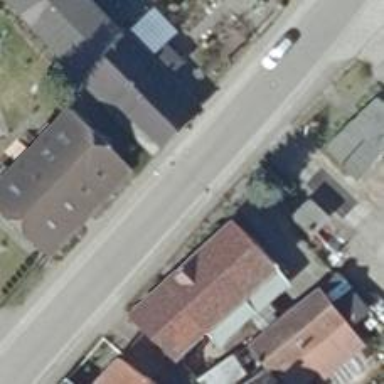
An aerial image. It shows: Residential road with asphalt surface. There are sidewalks on both sides of the road.